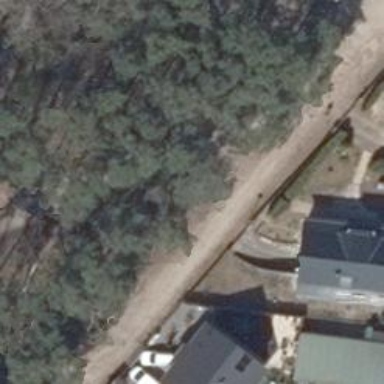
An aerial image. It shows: Service road with surface made of concrete plates.